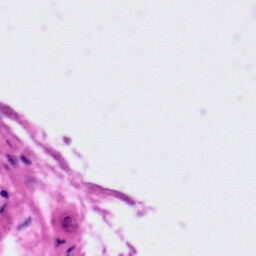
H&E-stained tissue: Tonsil